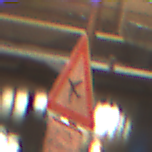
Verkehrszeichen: FlugbetriebRechts
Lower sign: ZeitangabenMitBeschraenkungAufWochentage4
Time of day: Night
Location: Outdoor (Urban)
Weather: PartlyCloudy
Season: NotSpecified
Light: Artificial